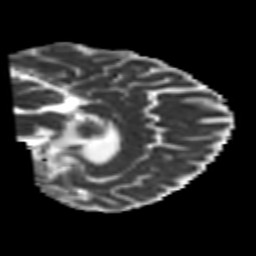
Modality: MD
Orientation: sagittal
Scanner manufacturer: siemens
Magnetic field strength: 3 T
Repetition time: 6.8 s
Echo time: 0.093 s